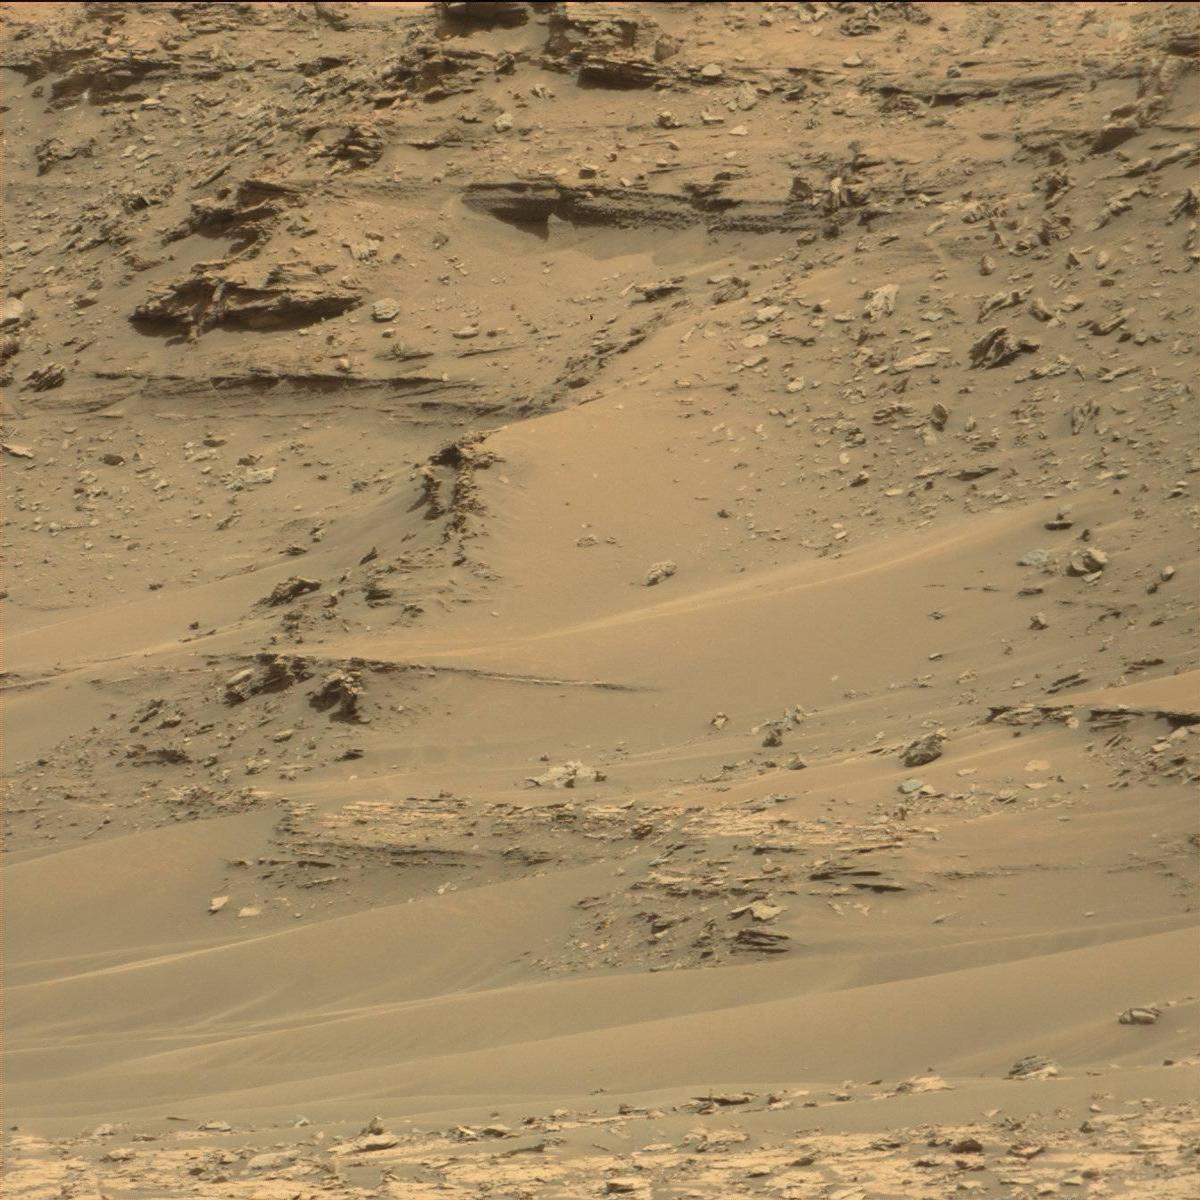
Terrain classes present: Bedrock, Sand / Soil